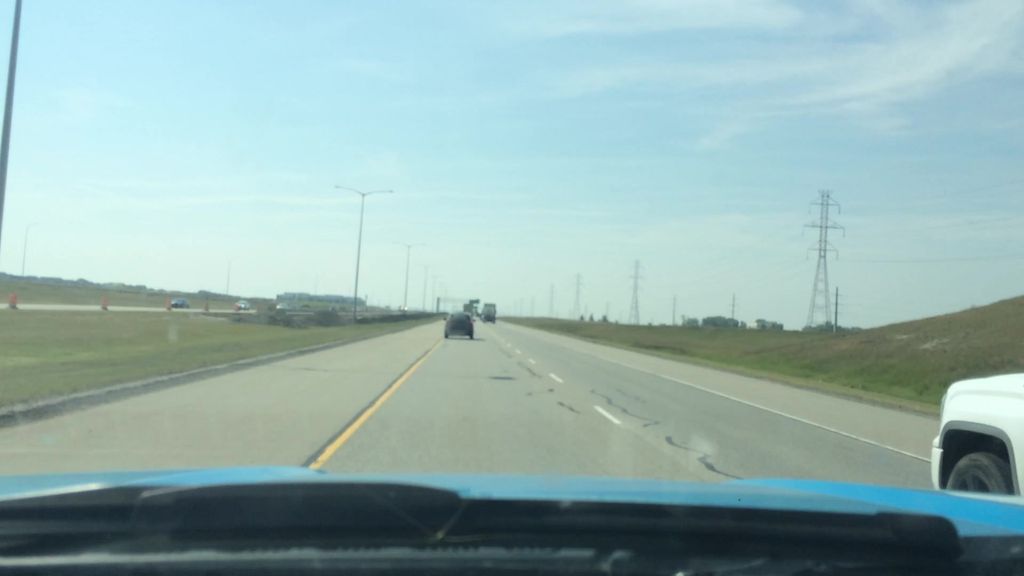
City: calgary